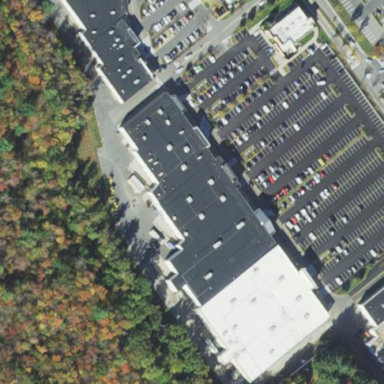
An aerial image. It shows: Retail building.